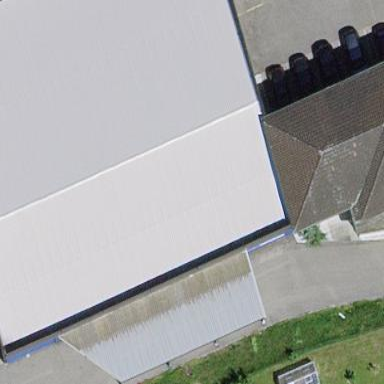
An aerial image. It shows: Industrial building.